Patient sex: M
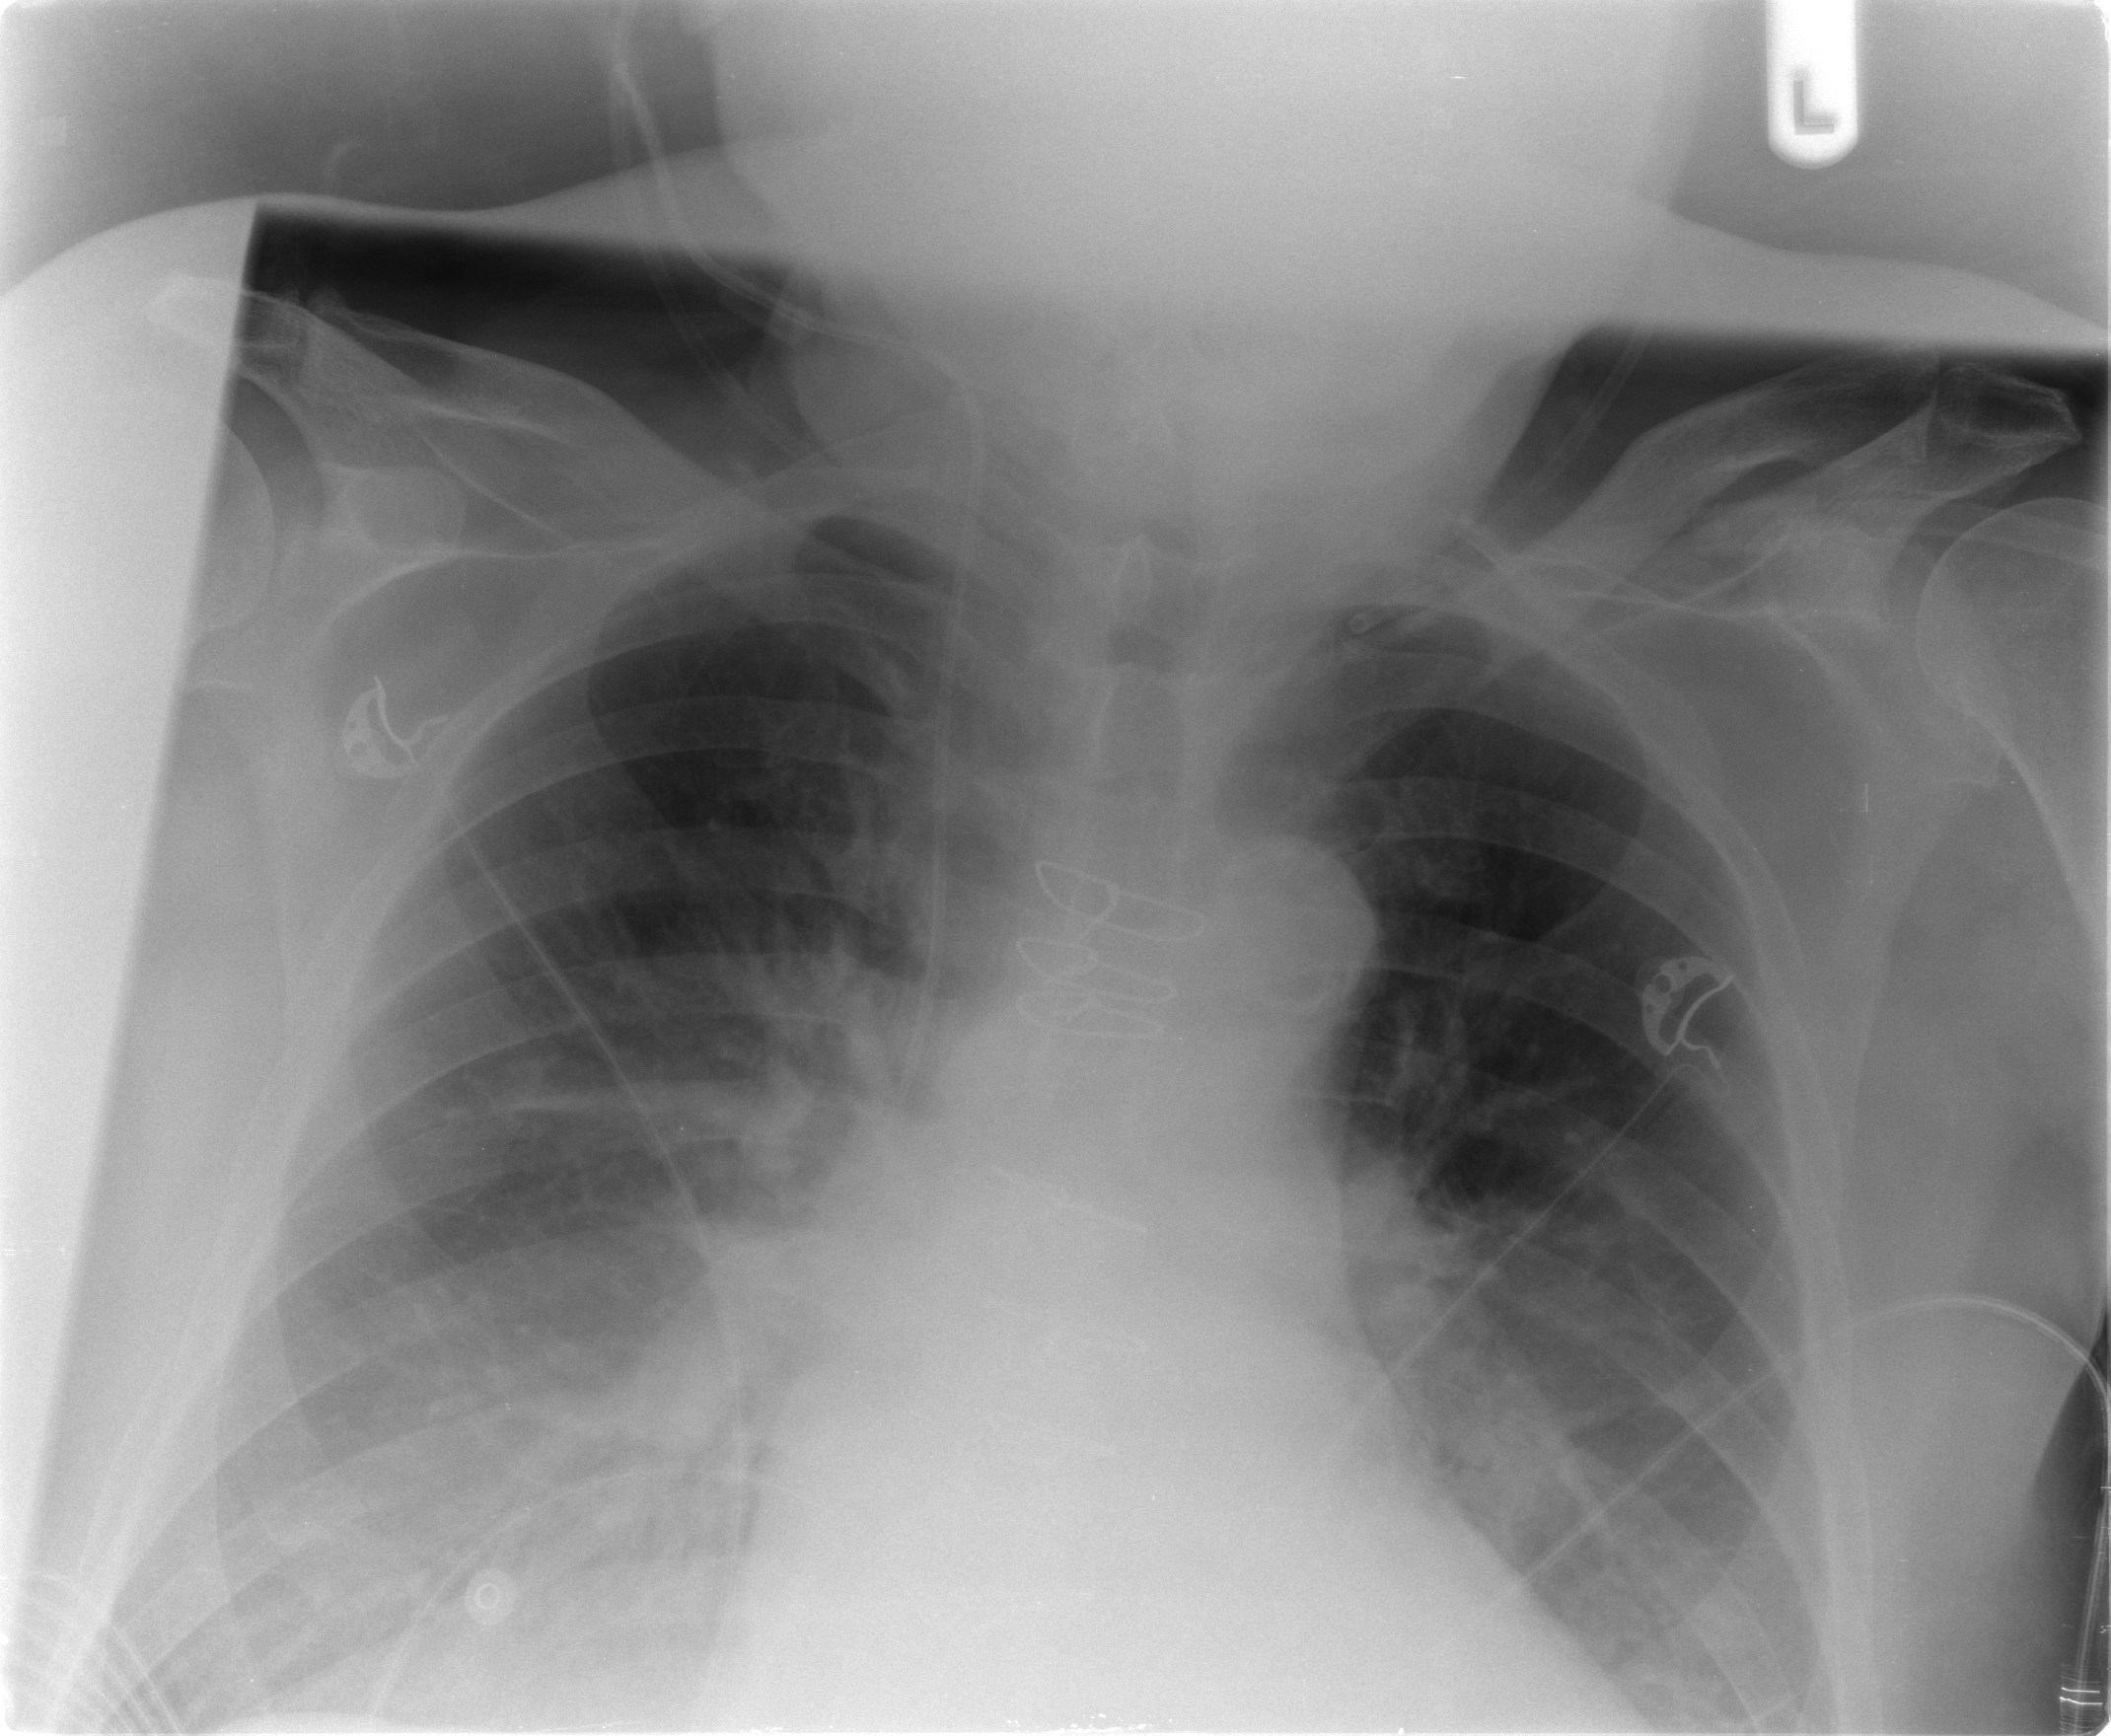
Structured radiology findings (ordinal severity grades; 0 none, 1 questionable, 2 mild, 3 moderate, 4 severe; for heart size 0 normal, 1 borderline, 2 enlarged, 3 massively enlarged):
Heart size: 2
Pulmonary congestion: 2
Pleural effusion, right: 2
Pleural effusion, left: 2
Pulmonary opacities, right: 0
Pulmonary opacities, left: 0
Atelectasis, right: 2
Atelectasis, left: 2